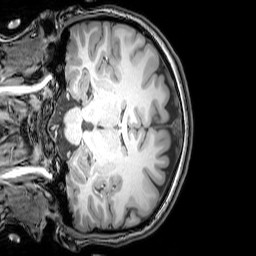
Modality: T1w
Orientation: coronal
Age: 22
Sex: female
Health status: healthy
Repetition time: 0.081 s
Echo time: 0.037 s